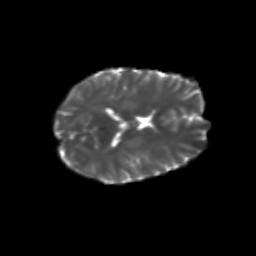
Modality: T2w
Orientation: axial
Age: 27
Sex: female
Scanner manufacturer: siemens
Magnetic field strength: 3 T
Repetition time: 3.5 s
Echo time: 0.104 s